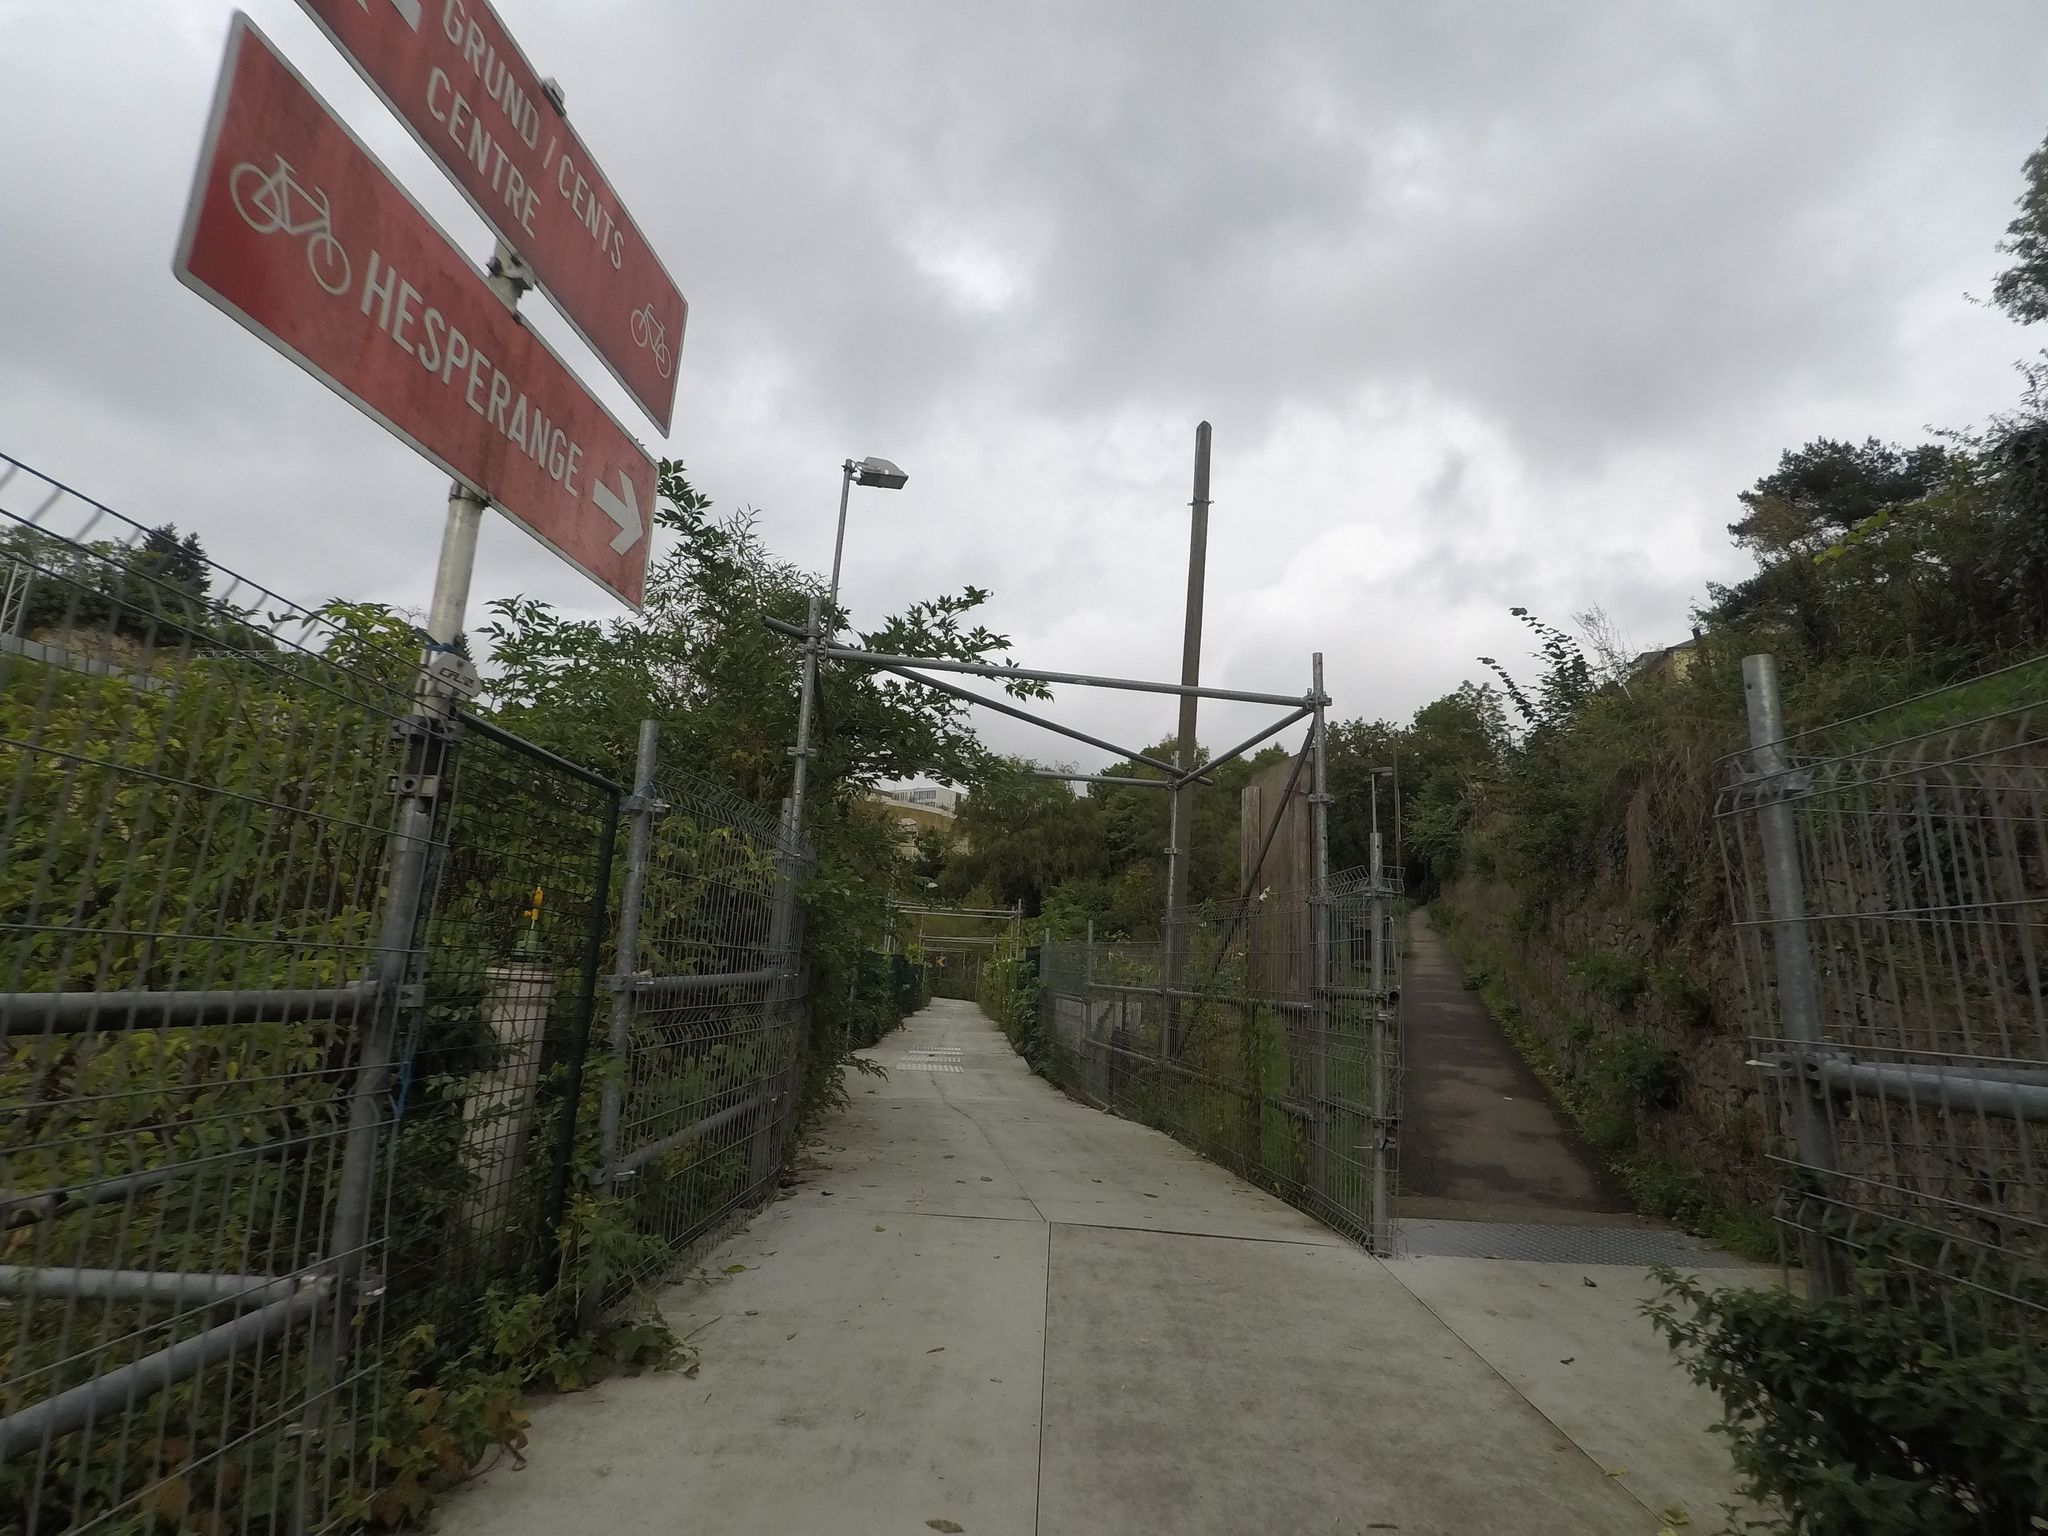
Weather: cloudy
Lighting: day
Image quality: good
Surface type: walking surface
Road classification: steps, footway, residential
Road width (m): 2.5
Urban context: urban centre
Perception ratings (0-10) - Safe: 2.2, Lively: 1.68, Beautiful: 9.25, Boring: 5.51, Depressing: 2.37, Wealthy: 2.91